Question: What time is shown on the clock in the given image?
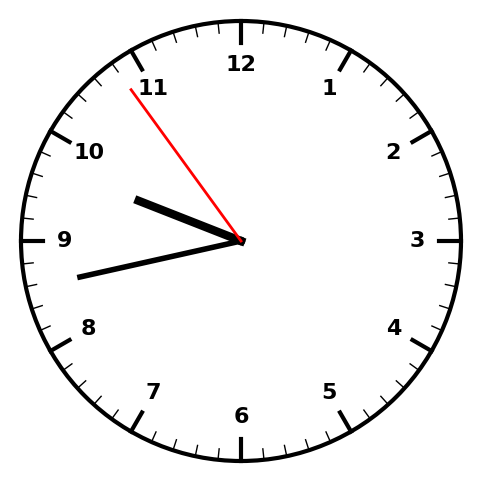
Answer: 09:42:54